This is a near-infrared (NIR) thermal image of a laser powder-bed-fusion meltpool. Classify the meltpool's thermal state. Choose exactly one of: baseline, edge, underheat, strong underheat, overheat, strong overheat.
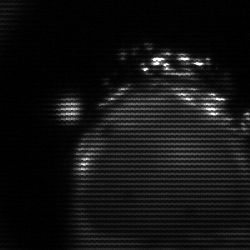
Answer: edge